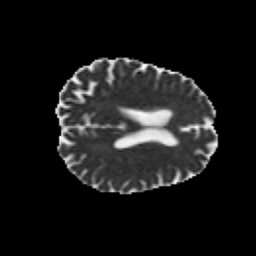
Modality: MD
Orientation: axial
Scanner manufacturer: siemens
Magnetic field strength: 3 T
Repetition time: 6.8 s
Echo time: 0.093 s